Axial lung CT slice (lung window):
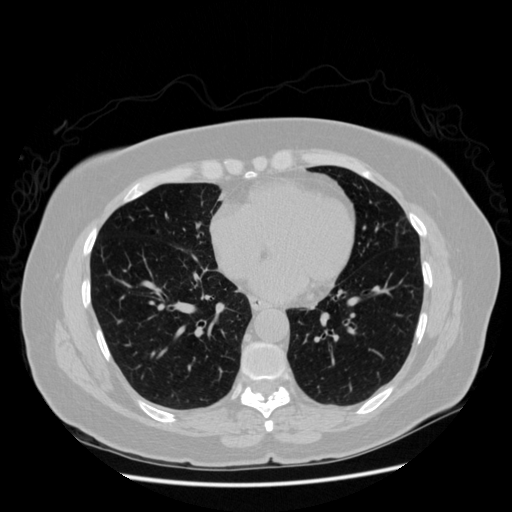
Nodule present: no